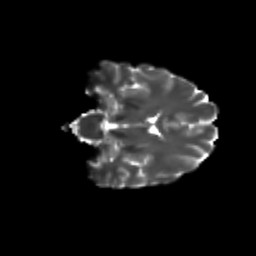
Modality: T2w
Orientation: coronal
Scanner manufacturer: siemens
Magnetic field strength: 3 T
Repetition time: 9.2 s
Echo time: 0.084 s